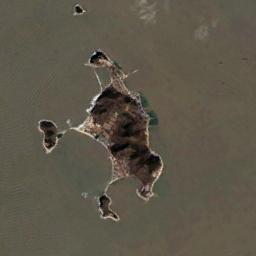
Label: island